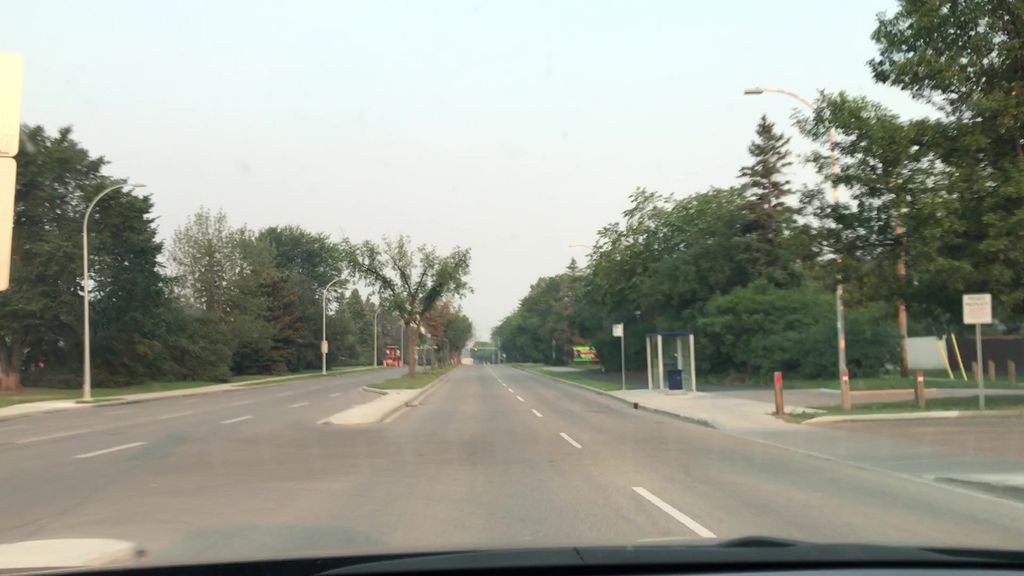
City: edmonton